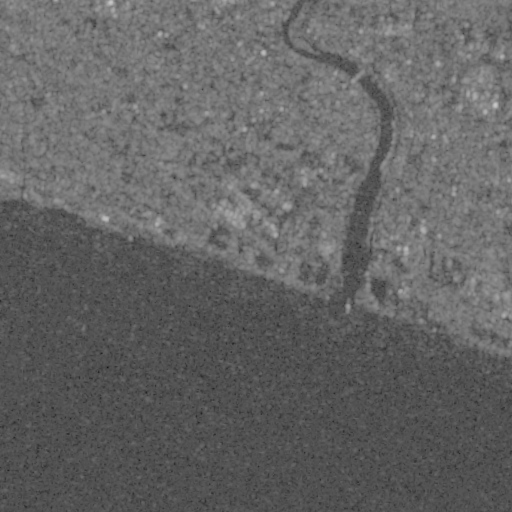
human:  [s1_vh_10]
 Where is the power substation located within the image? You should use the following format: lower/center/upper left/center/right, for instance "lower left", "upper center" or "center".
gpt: The power substation is located in the upper right of the image.
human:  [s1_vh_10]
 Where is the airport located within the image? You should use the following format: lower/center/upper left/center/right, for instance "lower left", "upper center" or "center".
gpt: There is no airport in the image.

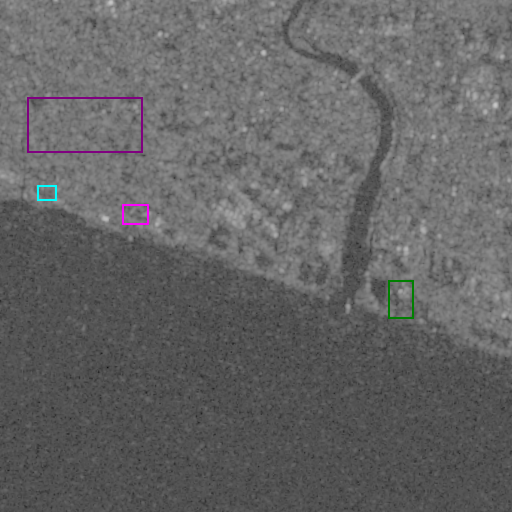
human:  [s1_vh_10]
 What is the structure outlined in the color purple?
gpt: The structure outlined in purple is a crop field.
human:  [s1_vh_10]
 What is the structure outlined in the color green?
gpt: The structure outlined in green is a park.
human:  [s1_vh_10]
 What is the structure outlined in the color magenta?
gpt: The structure outlined in magenta is a parking lot.
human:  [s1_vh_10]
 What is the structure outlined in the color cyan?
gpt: The structure outlined in cyan is a solar farm.
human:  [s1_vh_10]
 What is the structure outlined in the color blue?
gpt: There is no blue outline.